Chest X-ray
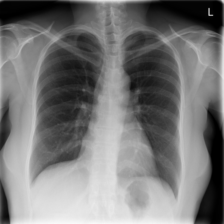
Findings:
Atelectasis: negative
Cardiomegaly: negative
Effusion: negative
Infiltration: positive
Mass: negative
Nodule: negative
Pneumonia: negative
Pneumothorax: negative
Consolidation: negative
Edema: negative
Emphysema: negative
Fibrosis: negative
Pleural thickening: negative
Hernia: negative